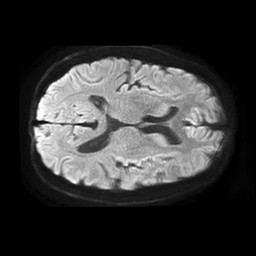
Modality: TRACE
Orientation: axial
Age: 59
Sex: male
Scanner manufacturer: philips
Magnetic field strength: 1.5 T
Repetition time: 4.6 s
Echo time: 0.08709 s